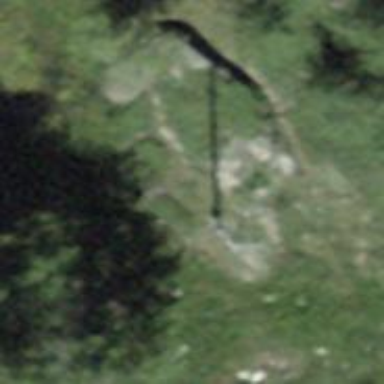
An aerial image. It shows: Power pole.